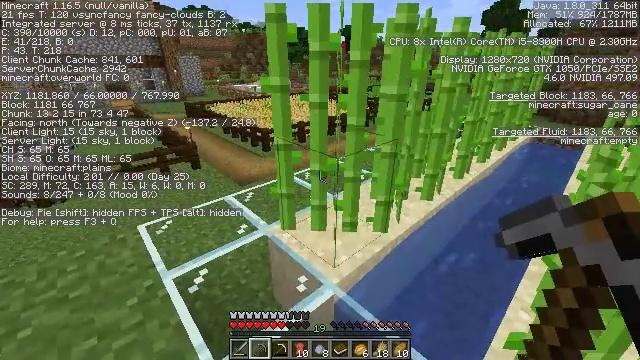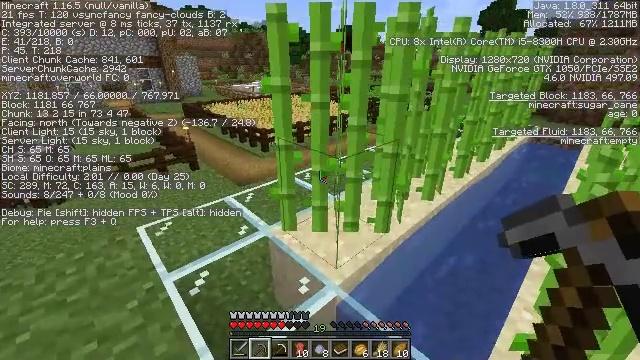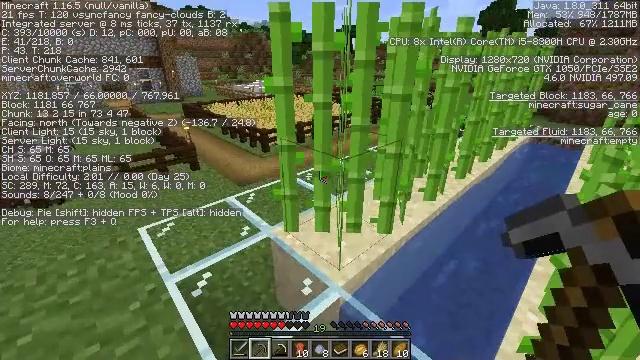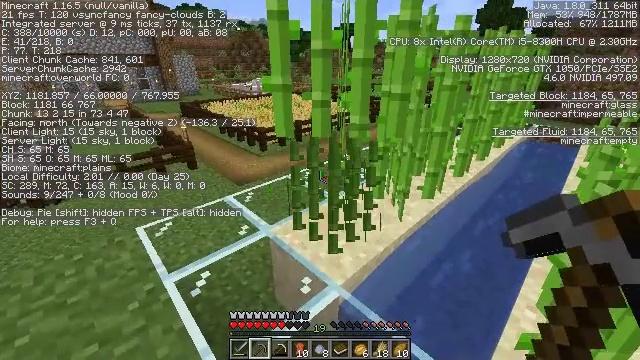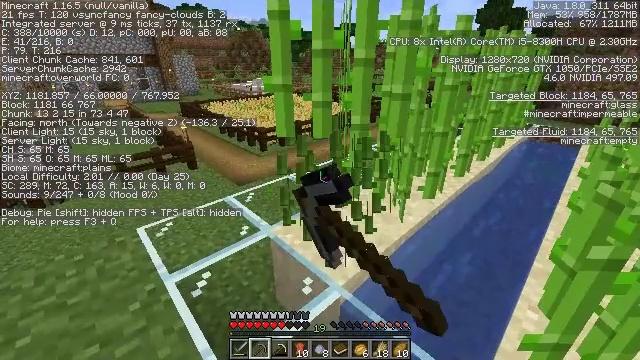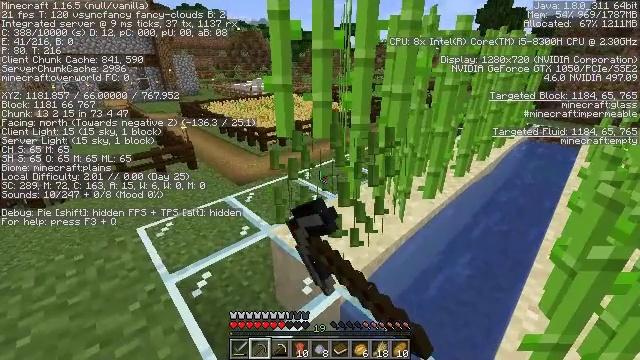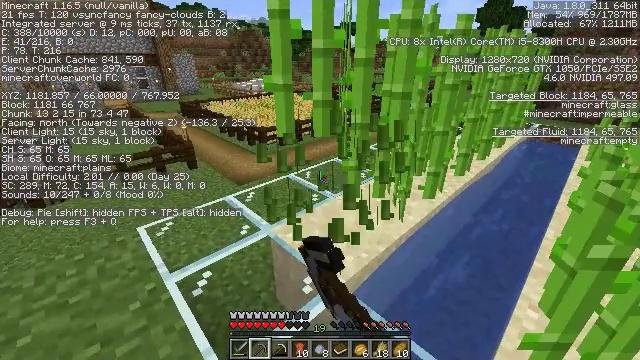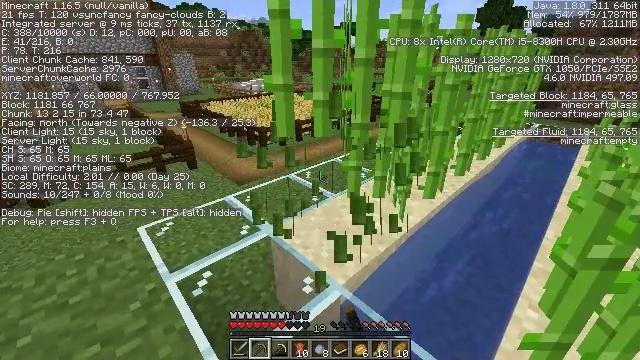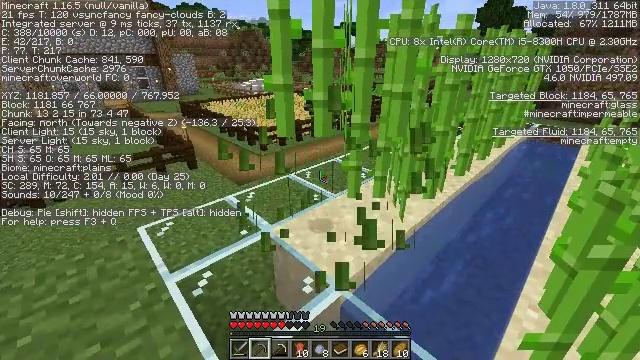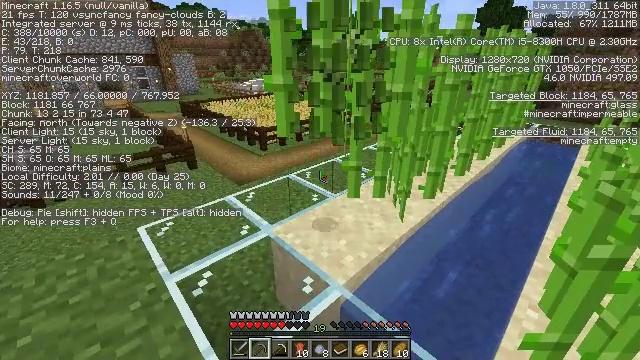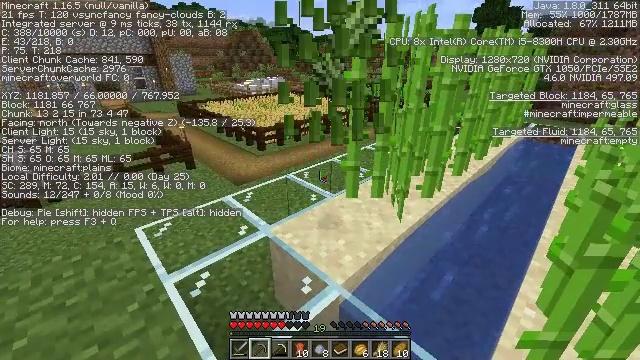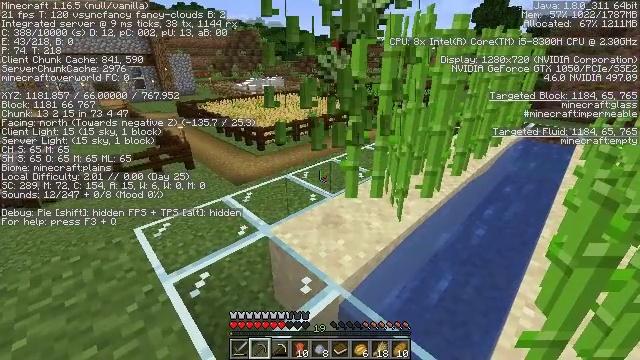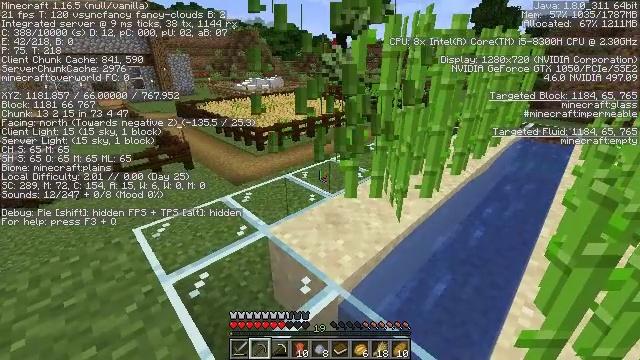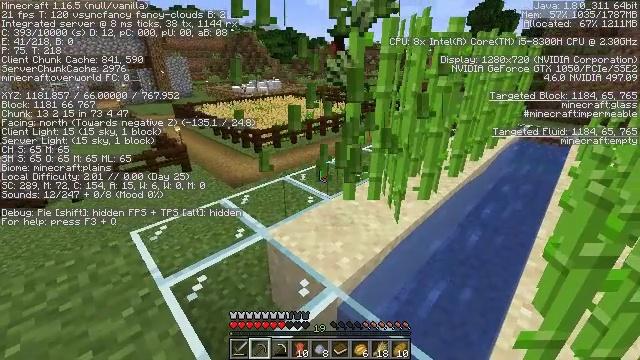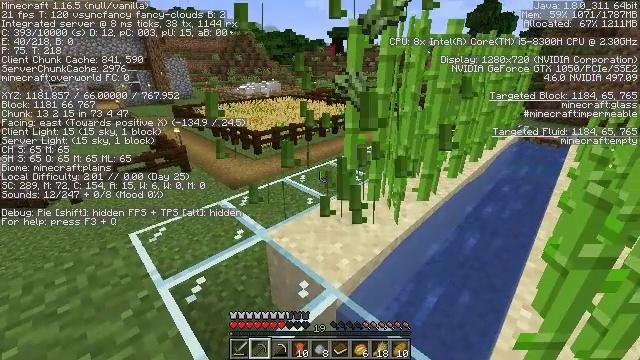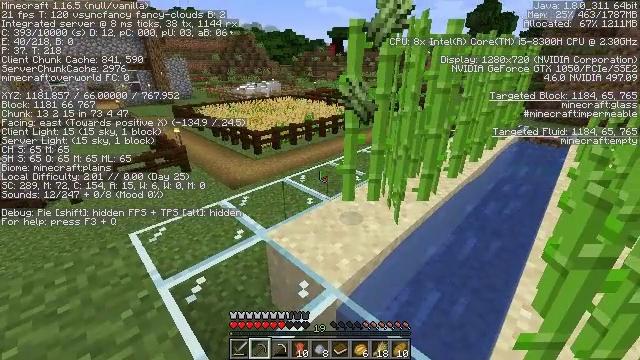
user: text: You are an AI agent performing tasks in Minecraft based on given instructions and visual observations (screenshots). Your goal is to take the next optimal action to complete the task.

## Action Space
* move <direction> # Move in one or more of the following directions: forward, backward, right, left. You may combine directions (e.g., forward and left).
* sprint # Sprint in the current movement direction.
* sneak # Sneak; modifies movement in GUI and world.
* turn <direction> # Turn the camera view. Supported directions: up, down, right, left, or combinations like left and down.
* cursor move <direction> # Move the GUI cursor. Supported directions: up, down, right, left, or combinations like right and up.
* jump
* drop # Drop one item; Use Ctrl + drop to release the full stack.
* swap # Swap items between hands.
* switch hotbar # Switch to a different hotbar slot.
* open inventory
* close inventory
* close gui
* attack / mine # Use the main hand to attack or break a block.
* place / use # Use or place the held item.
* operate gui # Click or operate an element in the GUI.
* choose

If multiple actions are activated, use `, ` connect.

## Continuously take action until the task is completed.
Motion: motion action
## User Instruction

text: Gather sugar cane for crafting.
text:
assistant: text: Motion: no_op
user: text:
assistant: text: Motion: no_op
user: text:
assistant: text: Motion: attack / mine
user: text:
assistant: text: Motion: attack / mine
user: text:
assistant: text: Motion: attack / mine
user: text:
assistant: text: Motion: no_op
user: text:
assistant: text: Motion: no_op
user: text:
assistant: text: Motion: no_op
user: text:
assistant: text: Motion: no_op
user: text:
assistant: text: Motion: no_op
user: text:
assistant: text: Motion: no_op
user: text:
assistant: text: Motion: no_op
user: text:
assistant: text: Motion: no_op
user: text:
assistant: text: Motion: no_op
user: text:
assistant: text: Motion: no_op
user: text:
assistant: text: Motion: no_op
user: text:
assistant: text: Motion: no_op
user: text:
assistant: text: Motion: no_op
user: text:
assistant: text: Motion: move forward
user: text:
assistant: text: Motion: move forward and move left
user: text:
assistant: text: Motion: move forward and move left, turn right and down
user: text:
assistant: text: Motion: move forward and move left, turn right
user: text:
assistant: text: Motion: move left, turn right and down
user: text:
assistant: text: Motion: turn right and down
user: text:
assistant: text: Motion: no_op
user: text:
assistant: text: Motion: no_op
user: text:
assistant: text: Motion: no_op
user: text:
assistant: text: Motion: no_op
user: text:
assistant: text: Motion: move forward, turn right
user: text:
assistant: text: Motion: move forward, turn right